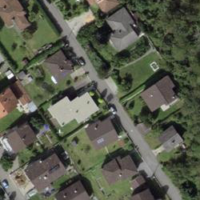
EUNIS habitat code: 54
Species observed at this site:
Euonymus europaeus
Phytolacca americana